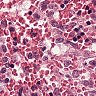
Metastatic tissue present: no